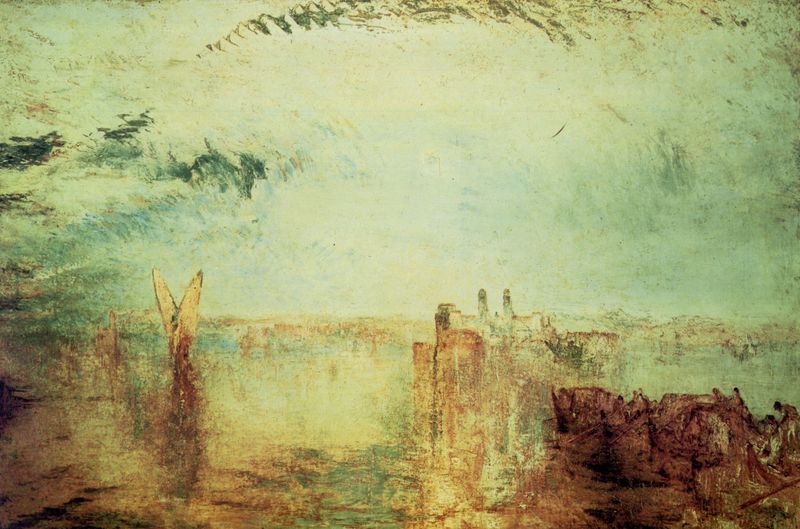
Titel: Rückkehr vom Ball (St. Martha)
Künstler: William Turner
Schlagwörter: baum, blau, blätter, dunkel, felsen, gemälde, himmel, meer, schatten, wasser, weiß, wolken, aquarell, bäume, fluss, gelb, grün, impressionismus, landschaft, menschen, ocker, see, stadt, ufer, äste, abend, bewegung, braun, hell, licht, schwarz, türkis, gebäude, schloss, tiere, wolke, beige, leute, malerei, architektur, blass, öl, horizont, häuser, hügel, natur, spiegelung, vögel, weite, wind, brücke, gewässer, kirche, pastos, sonne, figur, england, tal, boot, boote, pferde, reiter, turm, hase, gleb, küste, schiff, schiffe, segel, segelboot, segelschiffe, strand, wellen, fischer, segelschiff, abstrakt, dunst, farbe, nebel, rand, figuren, hafen, strom, dampf, luft, steg, sturm, turner, wogen, duktus, impressionistisch, stimmung, umriss, reflexion, segelboote, eindruck, impression, unscharf, kirchen, regen, ruine, helligkeit, burg, türme, diesig, technik, schwimmen, acryl, druck, pinsel, gemäuer, diffus, verschwommen, verwischt, siena, ölskizze, atmosphäre, freiluftmalerei, himel, london, seelandschaft, bauten, ritzen, william, straheln, netzte, william turner, freiluft, ätherisch, nebl, lanfschft, turmer, vogelzug, verwaschen, nebenl, erhaltungszustand, v, cfigru